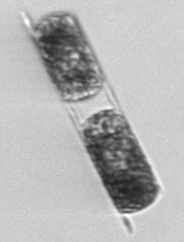
Label: Hemiaulus